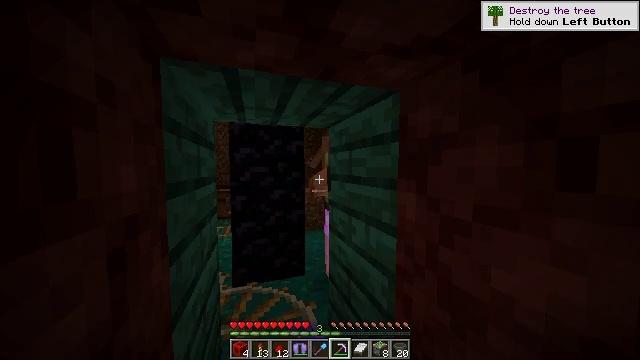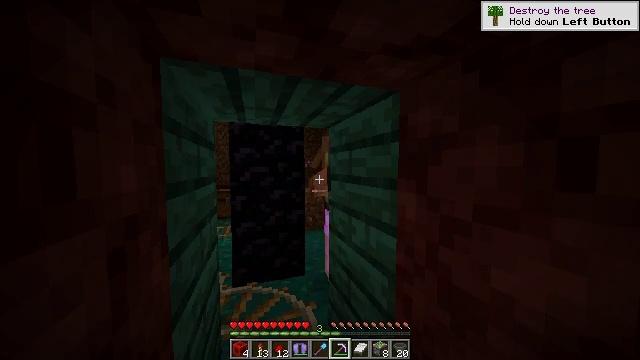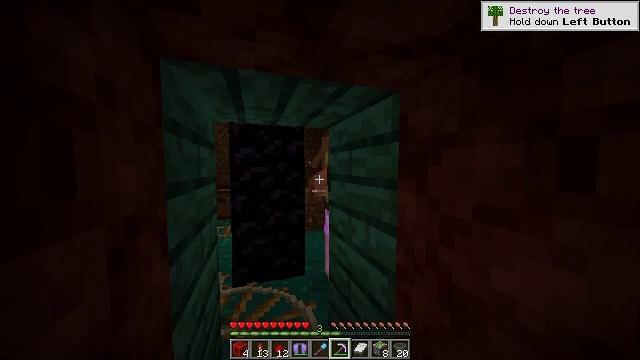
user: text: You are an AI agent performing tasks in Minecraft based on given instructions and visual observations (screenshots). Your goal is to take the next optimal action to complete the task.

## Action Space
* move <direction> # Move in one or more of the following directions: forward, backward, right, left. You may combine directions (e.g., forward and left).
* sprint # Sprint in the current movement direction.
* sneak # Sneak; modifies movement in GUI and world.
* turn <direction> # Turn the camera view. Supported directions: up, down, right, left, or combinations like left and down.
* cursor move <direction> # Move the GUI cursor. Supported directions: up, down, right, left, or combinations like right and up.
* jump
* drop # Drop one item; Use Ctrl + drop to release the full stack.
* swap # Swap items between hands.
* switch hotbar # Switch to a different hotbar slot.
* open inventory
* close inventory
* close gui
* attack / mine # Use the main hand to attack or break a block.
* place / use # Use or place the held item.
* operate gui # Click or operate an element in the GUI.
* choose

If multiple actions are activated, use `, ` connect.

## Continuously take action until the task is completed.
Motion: motion action
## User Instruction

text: Kill mobs.
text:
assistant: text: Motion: no_op
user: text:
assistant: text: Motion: no_op
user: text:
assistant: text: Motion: no_op